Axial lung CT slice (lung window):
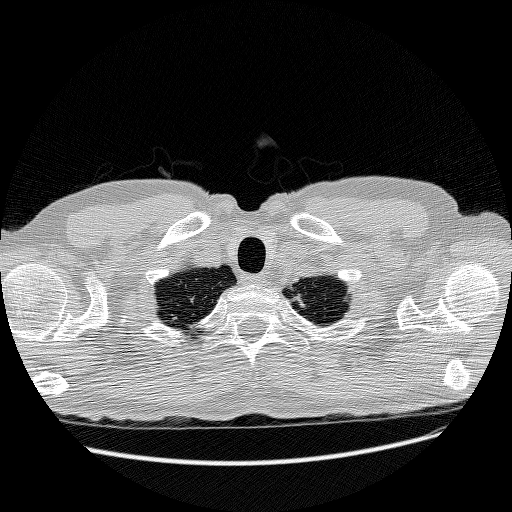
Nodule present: no